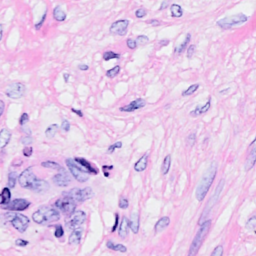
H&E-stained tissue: Breast